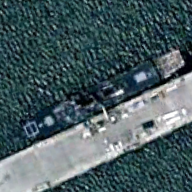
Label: destroyer